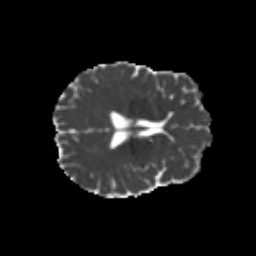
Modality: MD
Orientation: axial
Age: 23
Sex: female
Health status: healthy
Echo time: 0.074 s